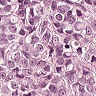
Metastatic tissue present: yes